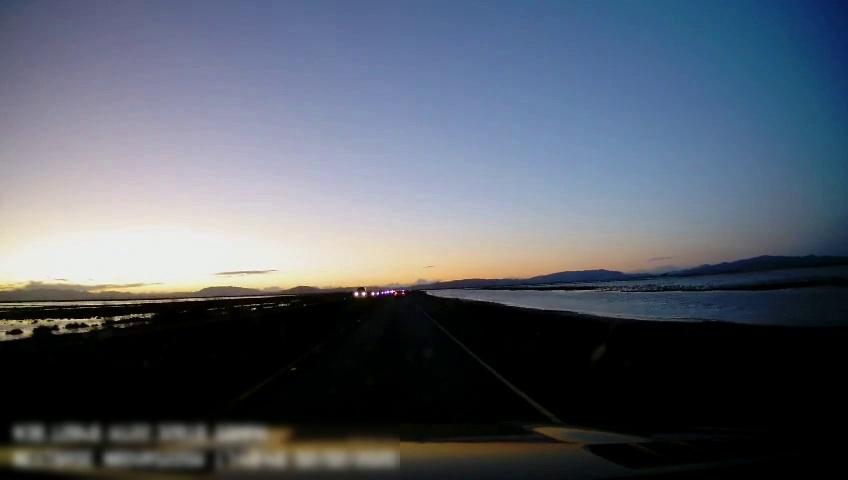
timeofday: Dusk/Dawn/Twilight
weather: Sunny
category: Drivable Space
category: Vehicles | Van
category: Vehicles | Car
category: Lanes | Current Lane
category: Lanes | Current Lane